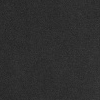
Atmospheric dust classification: dusty